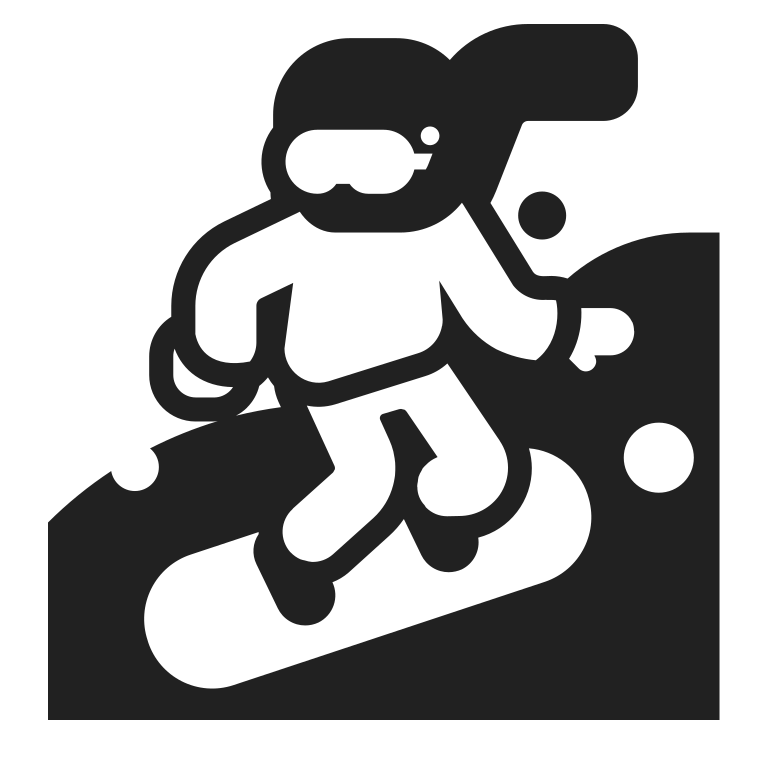
snowboarder high contrast default